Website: apple
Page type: delivery-shipping
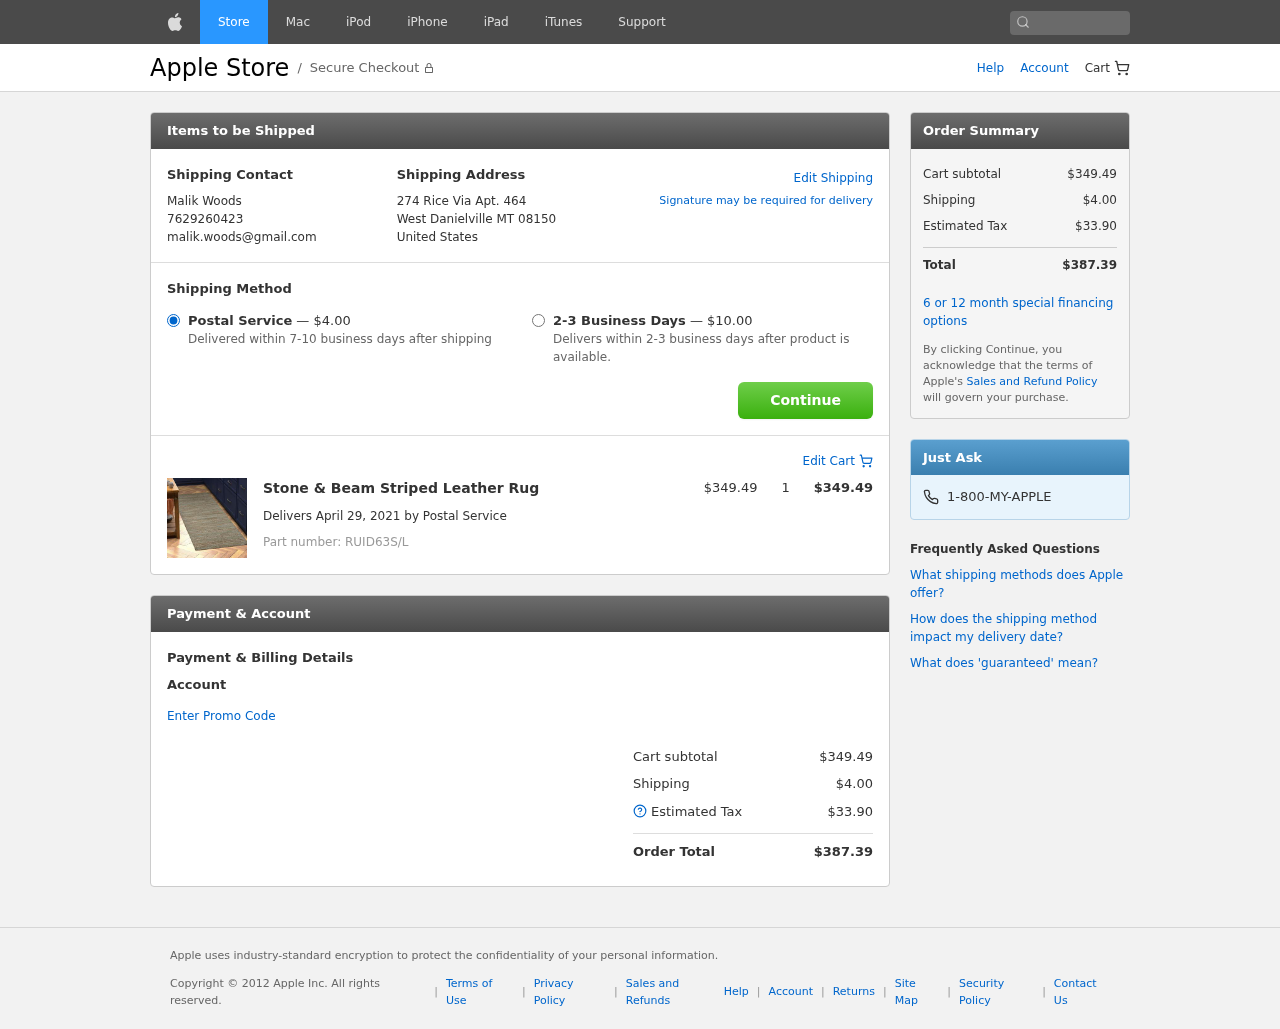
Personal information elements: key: PII_CITY
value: West Danielville
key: PII_COUNTRY
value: United States
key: PII_EMAIL
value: malik.woods@gmail.com
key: PII_FULLNAME
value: Malik Woods
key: PII_PHONE
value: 7629260423
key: PII_POSTCODE
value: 08150
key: PII_STATE_ABBR
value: MT
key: PII_STREET
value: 274 Rice Via Apt. 464
Product elements: key: PRODUCT1_NAME
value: Stone & Beam Striped Leather Rug
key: PRODUCT1_PRICE
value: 349.49
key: PRODUCT1_QUANTITY
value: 1
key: PRODUCT1_SKU
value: RUID63S/L
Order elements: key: ORDER_SHIPPING_COST
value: $4.00
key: ORDER_SUBTOTAL
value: $349.49
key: ORDER_DELIVERY_DATE
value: April 29, 2021
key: ORDER_TAX
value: $33.90
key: ORDER_TOTAL
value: $387.39